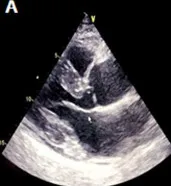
Transthoracic echocardiography:. A parasternal long-axis view showing dilated aortic root at sinus of Valsalva, left ventricular hypertrophy, and ,small pericardial effusion.
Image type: radiology (ultrasound)